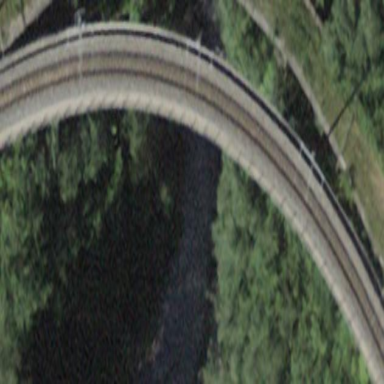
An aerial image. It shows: Cantilever beam bridge structure.